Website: slack
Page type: billing-address
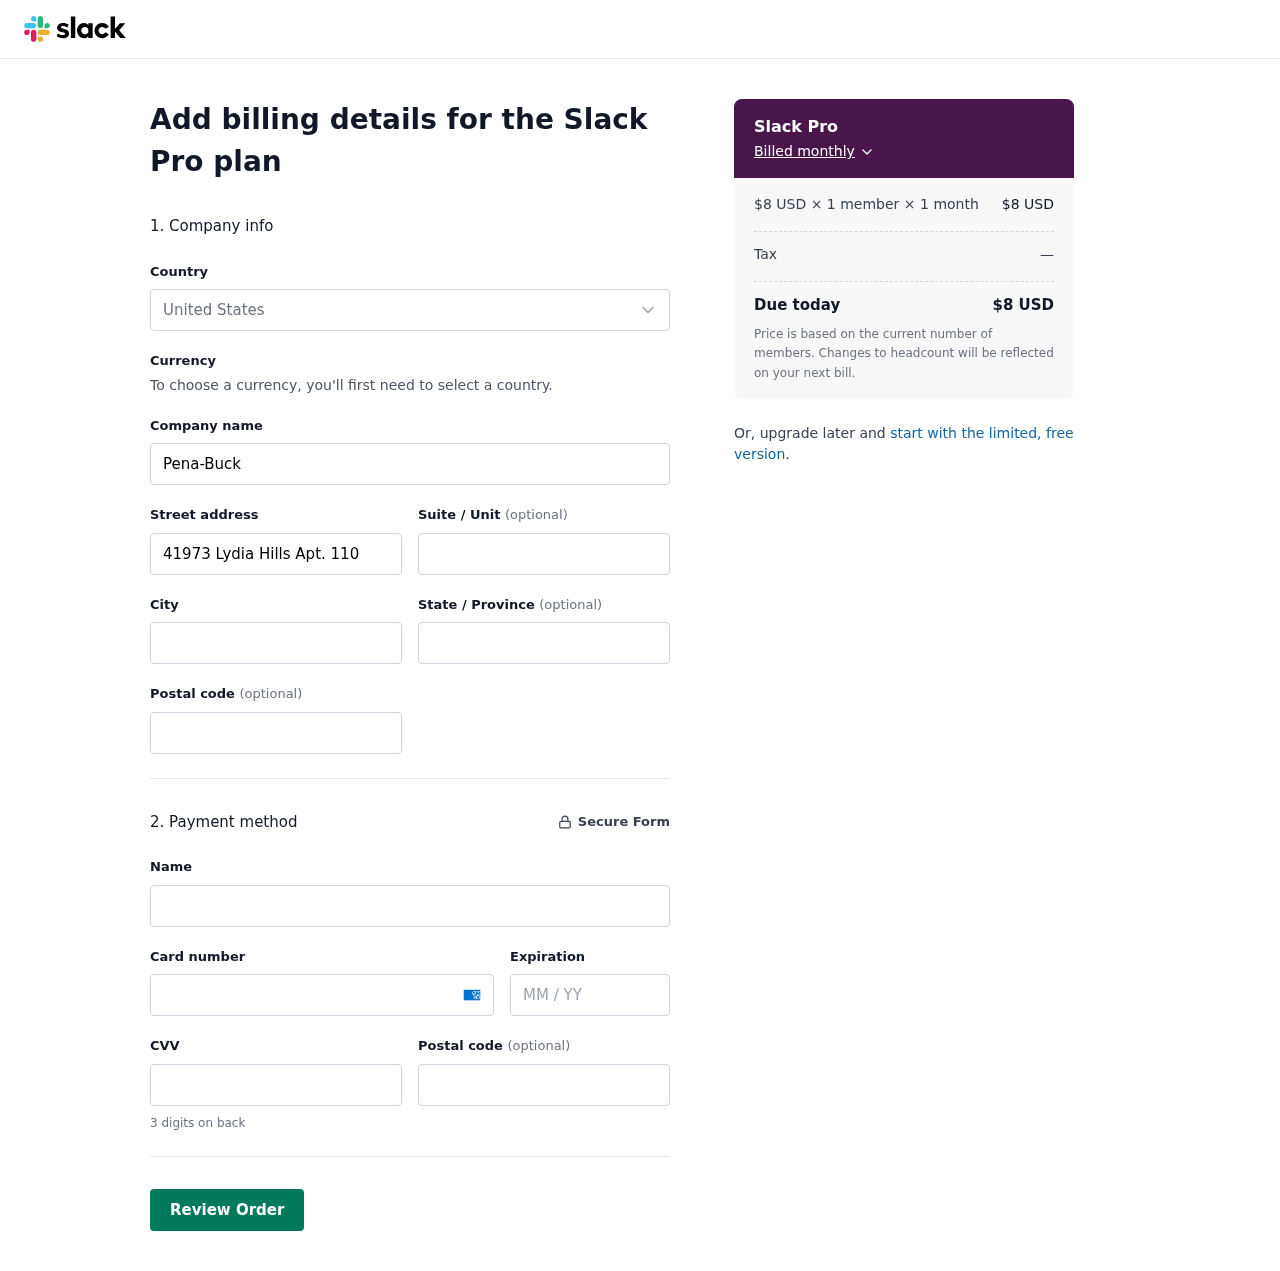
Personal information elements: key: PII_CARD_CVV
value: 2598
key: PII_CARD_EXPIRY
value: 07/26
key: PII_CARD_NUMBER
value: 3779 7695 1017 181
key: PII_CITY
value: Elizabethview
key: PII_COMPANY
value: Pena-Buck
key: PII_COUNTRY
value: United States
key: PII_FULLNAME
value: William Cooley
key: PII_POSTCODE
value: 29070
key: PII_STATE
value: New Mexico
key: PII_STREET
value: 41973 Lydia Hills Apt. 110
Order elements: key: ORDER_PLAN_PRICE
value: $8 USD
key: ORDER_NUM_MEMBERS
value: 1 member
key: ORDER_NUM_MONTHS
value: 1 month
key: ORDER_SUBTOTAL
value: $8 USD
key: ORDER_TAX
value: —
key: ORDER_TOTAL
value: $8 USD